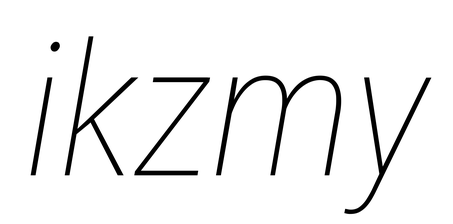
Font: Roboto-Italic_Condensed_Thin_Italic